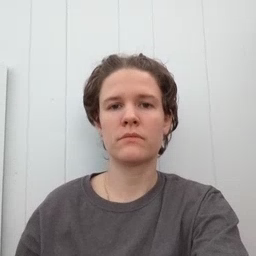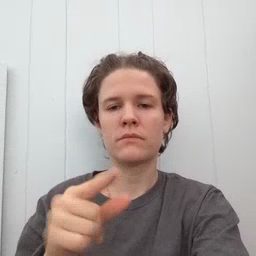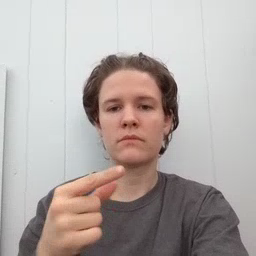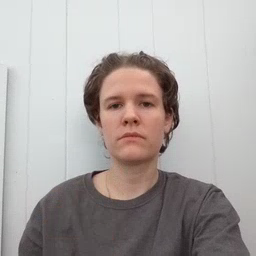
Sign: green